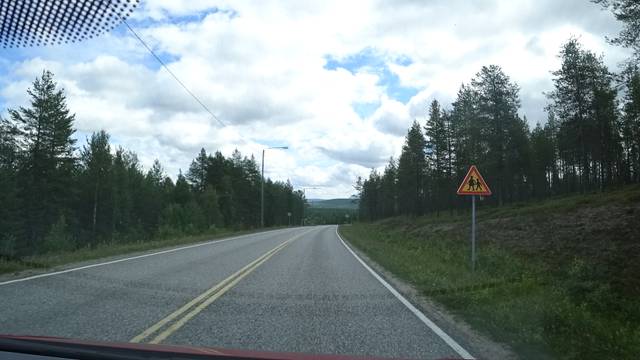
Region: Finland
Coordinates: 66.933, 28.891